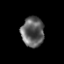
Tissue: prostate
Cell type: T cells
Senescence score: 0.3369
Nuclear area (px): 656
Mean DAPI intensity: 97.823